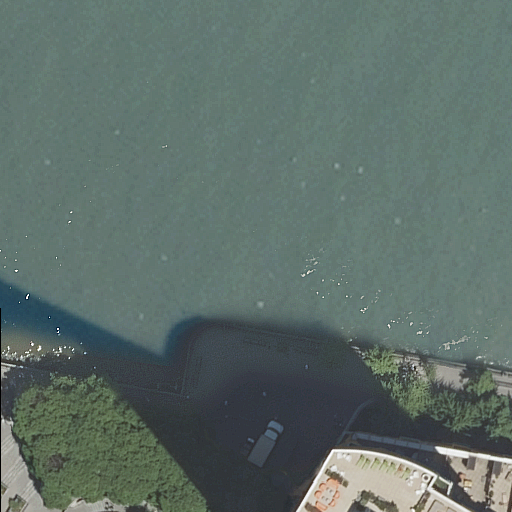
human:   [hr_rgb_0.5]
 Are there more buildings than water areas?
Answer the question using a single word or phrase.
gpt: no

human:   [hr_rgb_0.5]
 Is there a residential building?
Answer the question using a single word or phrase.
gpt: yes

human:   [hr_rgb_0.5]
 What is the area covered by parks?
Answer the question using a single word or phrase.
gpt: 973m2

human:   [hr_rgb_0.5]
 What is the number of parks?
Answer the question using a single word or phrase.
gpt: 1

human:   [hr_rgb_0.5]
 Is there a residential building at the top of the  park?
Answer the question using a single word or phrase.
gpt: no

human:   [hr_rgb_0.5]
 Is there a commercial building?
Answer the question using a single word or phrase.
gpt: no

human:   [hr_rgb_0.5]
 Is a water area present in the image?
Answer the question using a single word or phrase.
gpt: yes

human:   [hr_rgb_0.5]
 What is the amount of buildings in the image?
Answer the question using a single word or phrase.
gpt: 1

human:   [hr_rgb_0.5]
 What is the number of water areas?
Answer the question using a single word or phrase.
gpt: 1

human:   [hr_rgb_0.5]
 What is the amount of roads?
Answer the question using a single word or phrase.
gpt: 4

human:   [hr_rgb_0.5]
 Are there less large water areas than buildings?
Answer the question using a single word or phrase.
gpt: no

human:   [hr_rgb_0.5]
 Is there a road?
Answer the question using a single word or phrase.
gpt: yes

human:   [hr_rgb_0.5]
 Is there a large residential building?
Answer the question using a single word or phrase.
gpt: yes

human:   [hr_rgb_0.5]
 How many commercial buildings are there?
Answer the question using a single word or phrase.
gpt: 0

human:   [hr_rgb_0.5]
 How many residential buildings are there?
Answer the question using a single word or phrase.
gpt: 1

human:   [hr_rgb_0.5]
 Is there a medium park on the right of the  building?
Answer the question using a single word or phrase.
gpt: no

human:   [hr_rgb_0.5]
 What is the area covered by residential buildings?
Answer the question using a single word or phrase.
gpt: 502m2

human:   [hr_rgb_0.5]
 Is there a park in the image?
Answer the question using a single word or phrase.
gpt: yes

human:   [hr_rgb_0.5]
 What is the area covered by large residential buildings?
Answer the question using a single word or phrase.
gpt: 502m2

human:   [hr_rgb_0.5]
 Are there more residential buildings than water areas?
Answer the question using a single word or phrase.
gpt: no

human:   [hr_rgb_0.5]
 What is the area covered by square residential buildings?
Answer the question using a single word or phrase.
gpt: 0m2

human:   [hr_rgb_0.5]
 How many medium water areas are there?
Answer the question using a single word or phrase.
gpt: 0

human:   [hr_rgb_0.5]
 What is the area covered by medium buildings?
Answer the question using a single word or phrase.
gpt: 0m2

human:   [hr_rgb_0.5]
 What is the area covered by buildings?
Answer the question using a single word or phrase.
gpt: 502m2

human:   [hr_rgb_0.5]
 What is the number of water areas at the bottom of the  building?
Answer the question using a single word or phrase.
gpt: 0

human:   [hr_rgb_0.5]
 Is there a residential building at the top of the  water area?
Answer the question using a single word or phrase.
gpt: no

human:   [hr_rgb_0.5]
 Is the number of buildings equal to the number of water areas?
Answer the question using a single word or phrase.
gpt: yes

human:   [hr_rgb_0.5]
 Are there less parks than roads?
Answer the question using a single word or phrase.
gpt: yes

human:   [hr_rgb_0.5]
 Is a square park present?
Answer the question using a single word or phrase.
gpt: no

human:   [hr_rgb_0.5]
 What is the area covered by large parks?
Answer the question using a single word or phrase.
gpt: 973m2

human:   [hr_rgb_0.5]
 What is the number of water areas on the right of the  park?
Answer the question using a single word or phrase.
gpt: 0

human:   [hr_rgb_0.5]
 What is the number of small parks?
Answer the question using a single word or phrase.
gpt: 0

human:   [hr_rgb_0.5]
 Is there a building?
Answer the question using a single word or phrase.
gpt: yes

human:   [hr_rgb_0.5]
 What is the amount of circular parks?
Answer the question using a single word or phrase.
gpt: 0

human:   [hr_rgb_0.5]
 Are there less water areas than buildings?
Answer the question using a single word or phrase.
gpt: no

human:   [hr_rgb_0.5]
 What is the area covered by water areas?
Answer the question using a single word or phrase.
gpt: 7405m2

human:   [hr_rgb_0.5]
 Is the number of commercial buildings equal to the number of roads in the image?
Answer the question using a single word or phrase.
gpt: no

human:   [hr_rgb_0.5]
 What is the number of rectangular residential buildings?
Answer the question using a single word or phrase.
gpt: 1

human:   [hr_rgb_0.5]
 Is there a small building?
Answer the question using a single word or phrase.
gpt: no

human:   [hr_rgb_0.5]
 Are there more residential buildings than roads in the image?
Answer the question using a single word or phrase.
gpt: no

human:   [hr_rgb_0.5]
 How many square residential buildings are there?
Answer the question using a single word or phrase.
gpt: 0

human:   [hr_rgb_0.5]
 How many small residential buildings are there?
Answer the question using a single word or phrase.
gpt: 0

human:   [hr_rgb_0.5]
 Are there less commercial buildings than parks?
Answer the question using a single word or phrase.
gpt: yes

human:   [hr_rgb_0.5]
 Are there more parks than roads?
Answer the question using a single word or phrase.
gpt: no

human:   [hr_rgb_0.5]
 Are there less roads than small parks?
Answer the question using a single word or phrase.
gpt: no

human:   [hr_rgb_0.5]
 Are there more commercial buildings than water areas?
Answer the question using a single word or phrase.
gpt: no

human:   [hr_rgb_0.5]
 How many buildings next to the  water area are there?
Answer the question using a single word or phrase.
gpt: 1

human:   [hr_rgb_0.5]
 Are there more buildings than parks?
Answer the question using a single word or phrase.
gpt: no

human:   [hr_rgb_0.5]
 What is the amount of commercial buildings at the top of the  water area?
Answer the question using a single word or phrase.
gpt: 0

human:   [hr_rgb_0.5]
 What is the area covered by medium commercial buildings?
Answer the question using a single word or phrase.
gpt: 0m2

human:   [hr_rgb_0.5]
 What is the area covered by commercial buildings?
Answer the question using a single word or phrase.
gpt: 0m2

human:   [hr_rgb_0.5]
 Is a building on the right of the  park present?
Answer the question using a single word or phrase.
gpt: yes

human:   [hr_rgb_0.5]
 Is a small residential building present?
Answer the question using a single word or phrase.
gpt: no

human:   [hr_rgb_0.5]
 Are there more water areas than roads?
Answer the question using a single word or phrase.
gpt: no

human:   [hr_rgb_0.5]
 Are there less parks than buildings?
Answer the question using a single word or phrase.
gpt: no

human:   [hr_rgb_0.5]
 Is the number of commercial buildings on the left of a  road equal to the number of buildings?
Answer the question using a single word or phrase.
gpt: no

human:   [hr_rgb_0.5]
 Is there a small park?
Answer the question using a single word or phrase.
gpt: no

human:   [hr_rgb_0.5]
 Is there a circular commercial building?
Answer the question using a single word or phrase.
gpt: no

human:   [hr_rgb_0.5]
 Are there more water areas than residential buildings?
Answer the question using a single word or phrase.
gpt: no

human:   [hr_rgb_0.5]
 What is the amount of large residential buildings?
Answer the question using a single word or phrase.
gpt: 1

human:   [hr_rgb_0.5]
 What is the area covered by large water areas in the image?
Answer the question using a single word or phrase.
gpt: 7405m2

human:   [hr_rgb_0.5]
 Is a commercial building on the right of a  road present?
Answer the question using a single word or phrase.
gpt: no

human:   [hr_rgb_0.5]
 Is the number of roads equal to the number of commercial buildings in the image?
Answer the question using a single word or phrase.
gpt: no

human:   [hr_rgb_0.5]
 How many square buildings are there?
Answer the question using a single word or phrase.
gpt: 0